Pисунок, приведенный ниже, сделан с фотографии шлейфов дыма, тянущихся от двух паровозов, которые движутся по прямолинейному участку дороги со скоростями $v_{1}=50~км/ч$ и $v_{2}=70~км/ч$ (вид сверху).  Направления движения поездов указаны стрелками.
Найти скорость вeтрa.
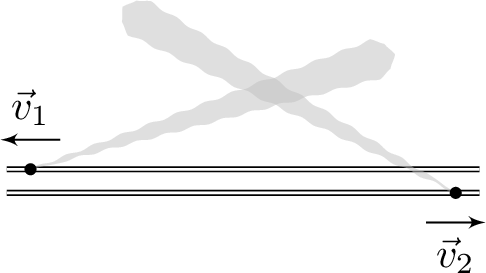
Ответ: $35~км/ч$.
Темы:
T, Механика, Кинематика, Сложение скоростей, Всероссийские